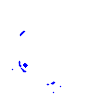
Particle: kaon